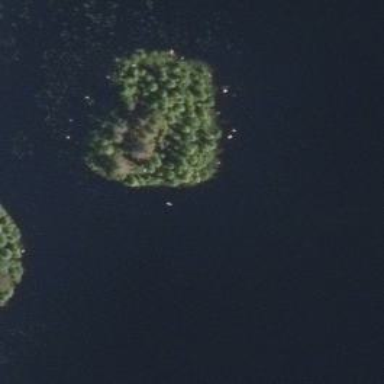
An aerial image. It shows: Islet covered in needle-leaved woodland.